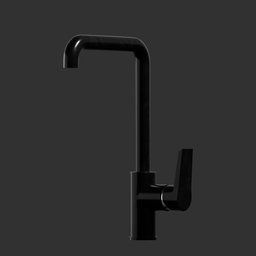
Label: appliances